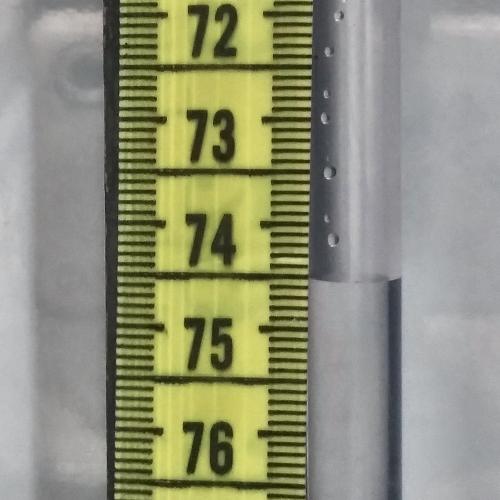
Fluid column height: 74.5 cm